Interaction volume radius: 10 \u00c5
Interaction volume height: 10 \u00c5
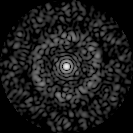
Disorder parameter: 0.8177